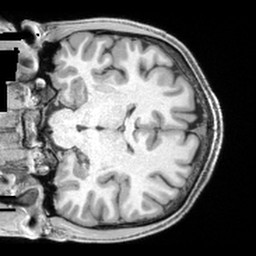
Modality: T1w
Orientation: coronal